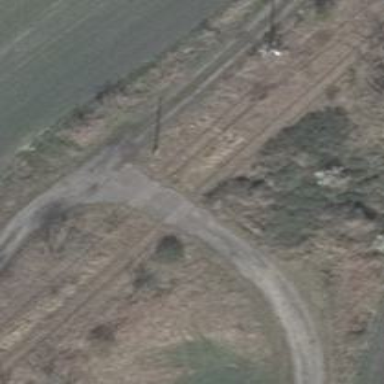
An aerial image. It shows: Railway level crossing.